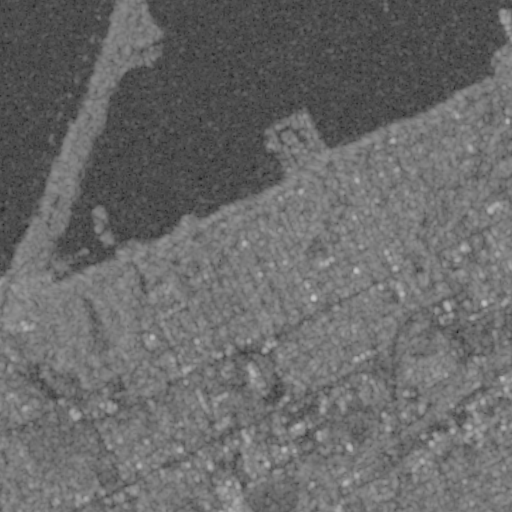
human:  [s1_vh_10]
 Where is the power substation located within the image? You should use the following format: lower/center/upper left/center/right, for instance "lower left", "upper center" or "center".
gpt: The power substation is located in the lower right of the image.
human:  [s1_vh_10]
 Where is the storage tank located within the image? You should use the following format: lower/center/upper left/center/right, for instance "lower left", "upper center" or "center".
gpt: The storage tank is located in the lower right of the image.
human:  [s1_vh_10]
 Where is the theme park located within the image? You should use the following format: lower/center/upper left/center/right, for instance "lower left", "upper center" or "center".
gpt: The theme park is located in the lower left of the image.
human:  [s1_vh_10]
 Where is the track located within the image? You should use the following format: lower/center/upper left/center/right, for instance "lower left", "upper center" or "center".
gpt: The track is located in the center of the image.
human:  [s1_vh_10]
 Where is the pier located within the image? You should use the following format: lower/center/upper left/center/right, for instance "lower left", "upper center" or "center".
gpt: The pier is located in the upper center of the image.
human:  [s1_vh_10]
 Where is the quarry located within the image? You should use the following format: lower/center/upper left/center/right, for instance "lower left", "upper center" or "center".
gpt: There is no quarry in the image.

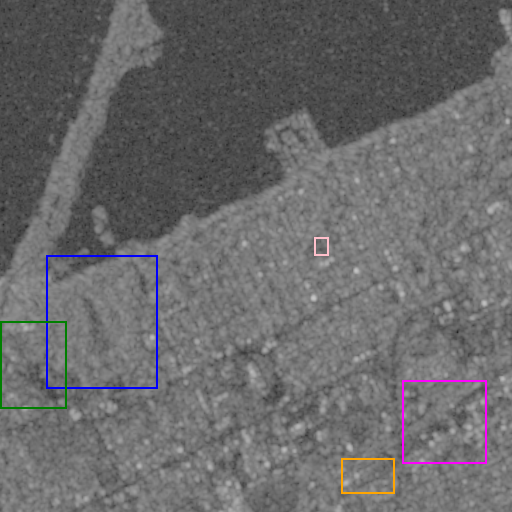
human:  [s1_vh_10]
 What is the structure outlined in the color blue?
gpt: The structure outlined in blue is a park.
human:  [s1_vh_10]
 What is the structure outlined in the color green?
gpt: The structure outlined in green is a theme park.
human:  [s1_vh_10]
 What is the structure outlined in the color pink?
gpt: The structure outlined in pink is a track.
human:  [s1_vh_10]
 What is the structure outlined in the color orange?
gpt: The structure outlined in orange is a building.
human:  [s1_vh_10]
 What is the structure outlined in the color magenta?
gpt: The structure outlined in magenta is a building.
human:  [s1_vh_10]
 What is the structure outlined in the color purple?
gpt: There is no purple outline.